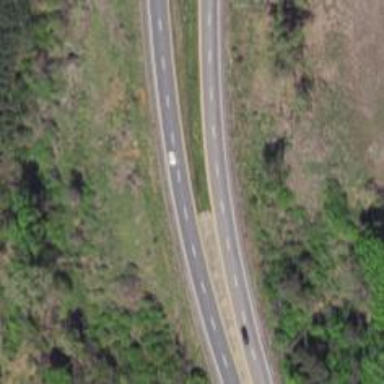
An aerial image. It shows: This image shows trunk highway that functions as expressway.